Question: I'm having a grid with the ability to sort/filterbar turn on.
I would like to change the color of the filterbar or sort for that column only when these are in use - kind of giving the user an indication about the fact those column are filtered.
This is what the end result should look like:

Is there a nice way I can listen for these events and what is the best way to look for those element in order to change their colors?
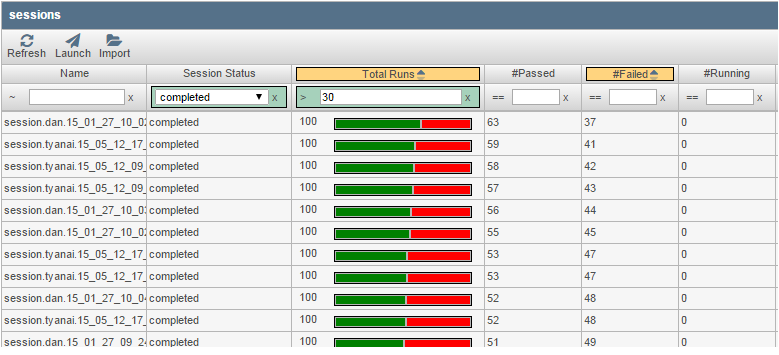
Answer: Found a way:
For the sorting:
within onSortCol:
'''
var theColumName = $(this).jqGrid("getGridParam", "colModel")[iCol].name;
var theColumJsonMap = $(this).jqGrid("getGridParam", "colModel")[iCol].jsonmap;
var columnIdForPaint = 'jqgh_' + gridName + '_' + theColumName;
//Check to see if select column was removed from sorting - if it is not exist anymore:
if ( (index.indexOf(theColumJsonMap) == 0) || (index.indexOf(' ' + theColumJsonMap + ' ') > 0) ){
$('#' + columnIdForPaint).css('background-color','#F8DE65');
$('#' + columnIdForPaint).css('border','1px solid #000000');
} else {
$('#' + columnIdForPaint).css('background-color','');
$('#' + columnIdForPaint).css('border','');
}
'''
For filtertoolbar, within 'beforeSearch' callback:
'''
var postData = grid.jqGrid('getGridParam','postData');
var filterHolder = jQuery.parseJSON(postData.filters);
//First clean all the filter colors
var theColModel = grid.jqGrid("getGridParam", "colModel");
var columnsForPaintClean, inputIdClean, divLocationClean;
for (i = 0; i < theColModel.length; i++) {
inputIdClean = regexEscape('gs_' + theColModel[i].name);
divLocationClean = $("#gview_" + gridName+ ' #' + inputIdClean).closest('div');
divLocationClean.css('background-color','');
divLocationClean.css('border','');
}
//Now look for all the filtered fields to color the columns headers:
for (var i = 0; i < filterHolder.rules.length; i++){
//Find the column json name
var columnsForPaint = getNoneJsonMapName(filterHolder.rules[i].field,grid);
var inputId = regexEscape('gs_' + columnsForPaint);
var divLocation = $("#gview_" + gridName+ ' #' + inputId).closest('div');
divLocation.css('background-color','#9FD7B8');
divLocation.css('border','1px solid #000000');
//alert(columnsForPaint);
}
'''